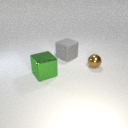
large green metal cube to the left of large gray rubber cube